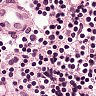
Metastatic tissue present: no